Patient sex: M
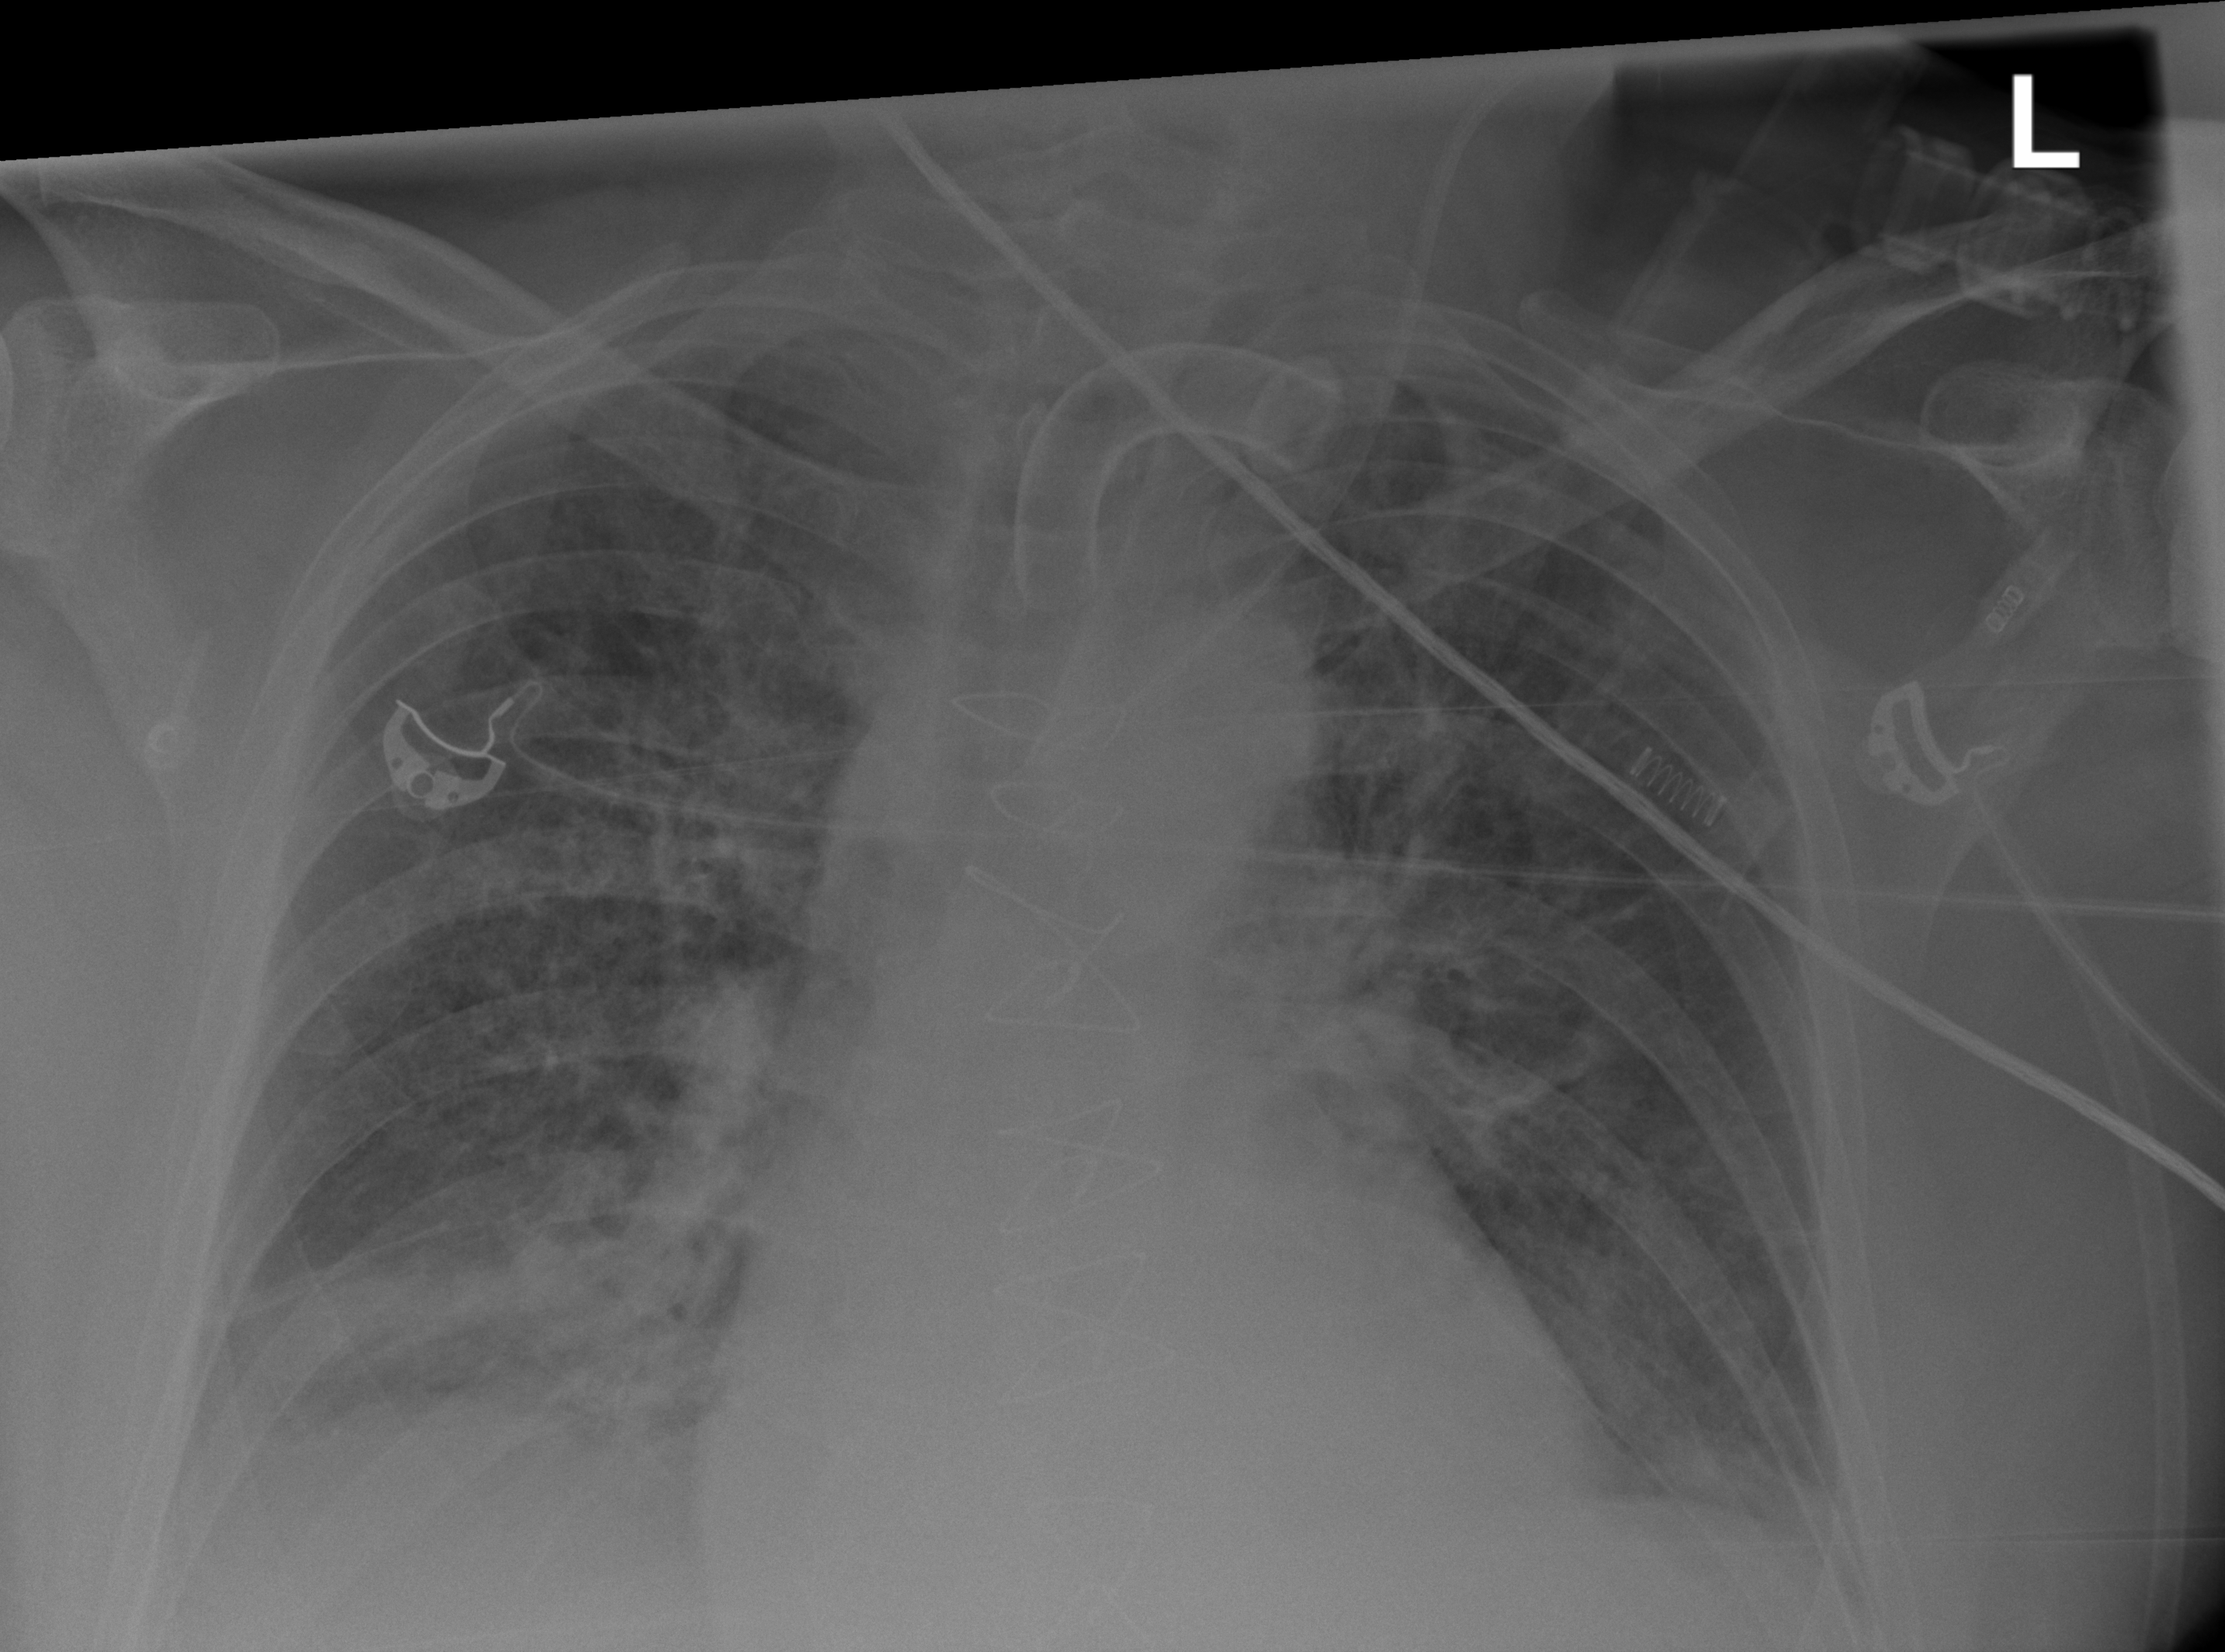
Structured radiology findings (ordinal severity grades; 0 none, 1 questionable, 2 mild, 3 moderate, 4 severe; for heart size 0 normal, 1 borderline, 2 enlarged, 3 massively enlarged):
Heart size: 2
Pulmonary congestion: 2
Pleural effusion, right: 2
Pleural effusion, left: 0
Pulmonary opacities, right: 3
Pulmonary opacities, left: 2
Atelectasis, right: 3
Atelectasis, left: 2